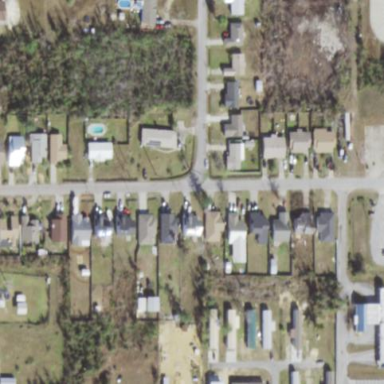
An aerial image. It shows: Single-family residential area.